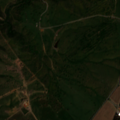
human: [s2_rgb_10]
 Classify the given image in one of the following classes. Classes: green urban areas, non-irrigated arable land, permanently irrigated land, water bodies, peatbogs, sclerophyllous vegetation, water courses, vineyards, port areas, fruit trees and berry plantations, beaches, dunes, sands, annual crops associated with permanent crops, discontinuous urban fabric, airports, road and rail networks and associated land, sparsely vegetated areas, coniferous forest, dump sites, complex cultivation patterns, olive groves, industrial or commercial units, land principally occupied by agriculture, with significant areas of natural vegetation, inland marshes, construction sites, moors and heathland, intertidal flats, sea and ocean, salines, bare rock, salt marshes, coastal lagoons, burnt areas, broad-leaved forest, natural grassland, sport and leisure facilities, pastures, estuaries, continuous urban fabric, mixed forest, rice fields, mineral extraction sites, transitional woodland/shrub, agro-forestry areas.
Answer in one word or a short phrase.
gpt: continuous urban fabric